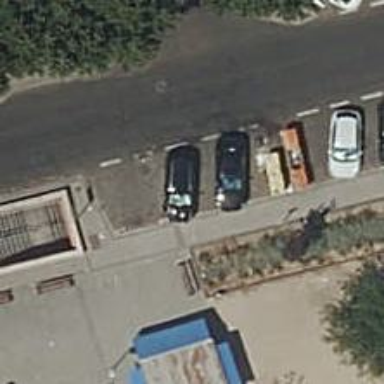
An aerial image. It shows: Sidewalk along the footway.